Field crop: maize
Growth stage: 2
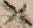
Species: atriplex